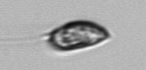
Label: Prorocentrum_triestinum